Question: I am trying to add Applicasas SDK to Android Studio. Applicasas Start guide just covers Eclipse <URL>, and I have read it multiple times, but I cant get it to work in Android Studio.
I can add other SDKs without problem, for example facebooks, but I cant get Applicasas to work. Could somebody please explain to me how to add Applicasas SDK to android studio, or at least point me in the in the right direction?
Thanks in advance!
EDIT: If I try to add the sdk I get this error:
'Gradle 'myApp' project refresh failed: Configuration with name 'default' not found.'

I got help to import one image in my post, thank you! Here are the second image showing more of the structure of the SDK <URL> . You are very welcome to import the link as a image to.
My settings.gradle
'''
include ':myApp'
include ':libs:facebook'
include ':libs:ApplicasaSDK'
include ':libs'
'''
My build.gradle
'''
dependencies {
compile fileTree(dir: 'libs', include: ['*.jar'])
compile project(':libs:facebook')
compile project(':libs:ApplicasaSDK')
compile 'com.android.support:support-v4:19.1.0'
}
'''
As you can see in my .gradles I have also added a facebook sdk, and the facebook sdk works perfekt, but I dont know what to do with the Applicasa SDK.
I am very thankful for all the help I can get!
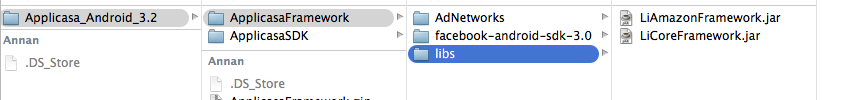
Answer: You'll need to set up a build.gradle build file for ApplicasaSDK; it seems like it doesn't have one. You get this "Configuration with name 'default' not found" error when Gradle is trying to build a module and it either doesn't find a build file at all or there are very serious problems with it.